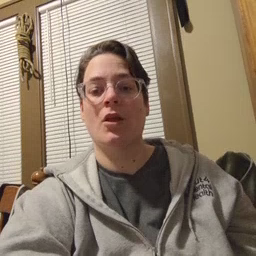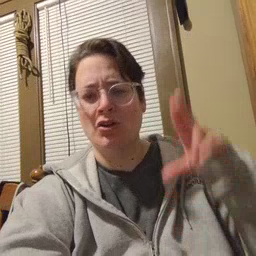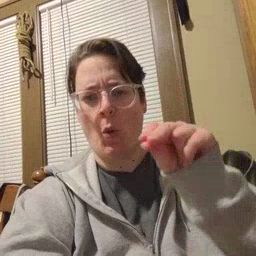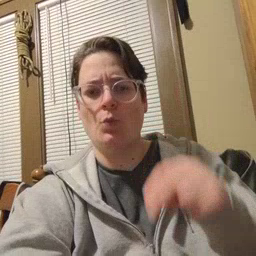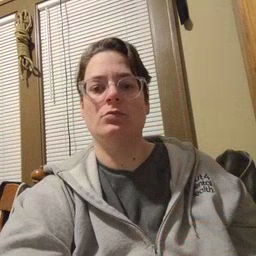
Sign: no